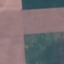
Land use / land cover: AnnualCrop